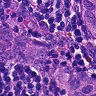
Metastatic tissue present: yes